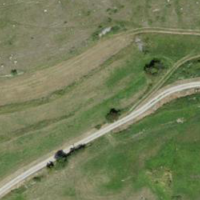
EUNIS habitat code: 26
Species observed at this site:
Stachys recta
Campanula rapunculoides
Erebia euryale
Erebia aethiops
Matricaria discoidea